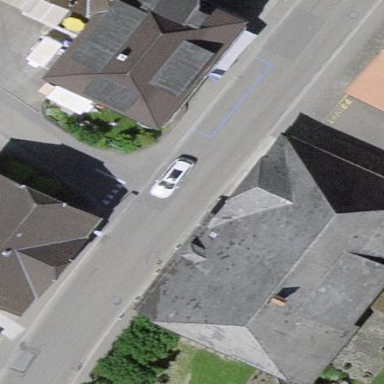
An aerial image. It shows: Residential building with half-hipped roof made of roof tiles.